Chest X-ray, AP view. Patient: 21 years old, sex F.
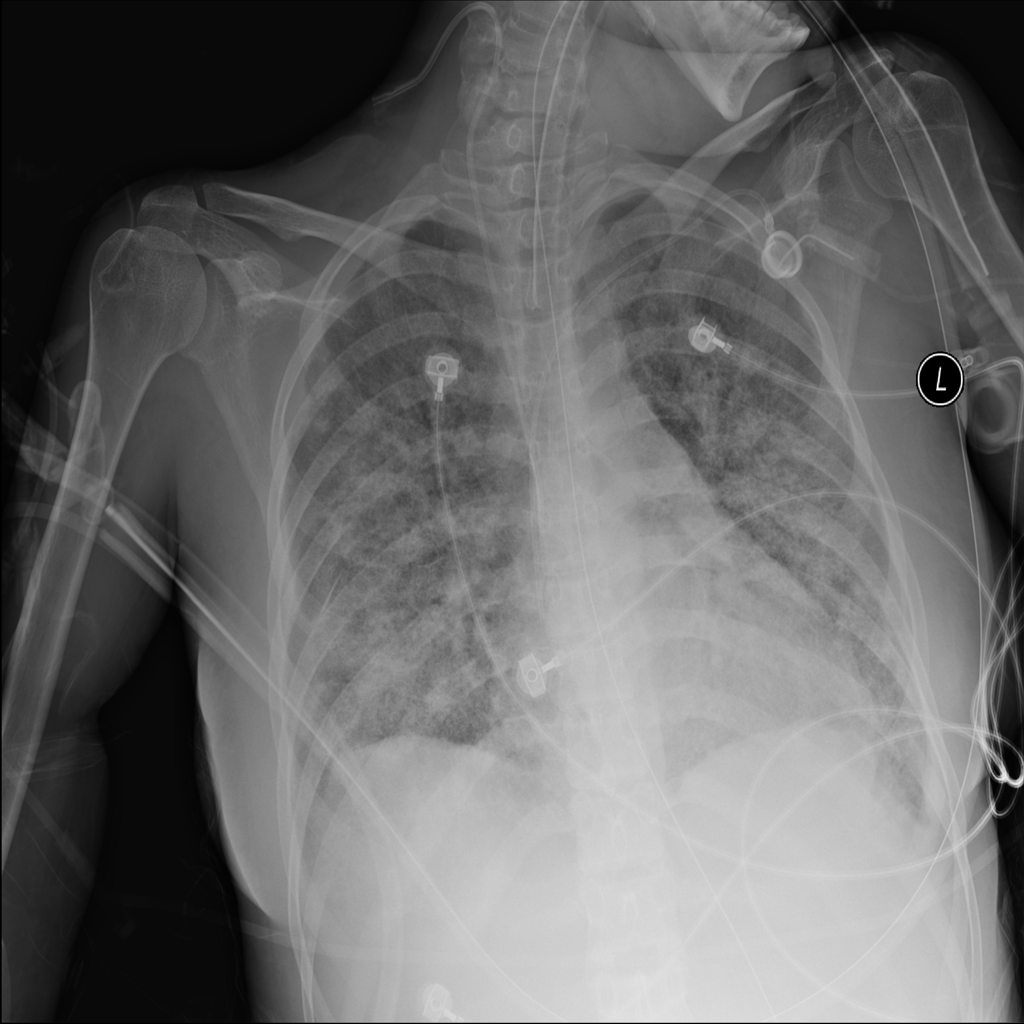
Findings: Infiltration